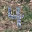
Label: 4